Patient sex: M
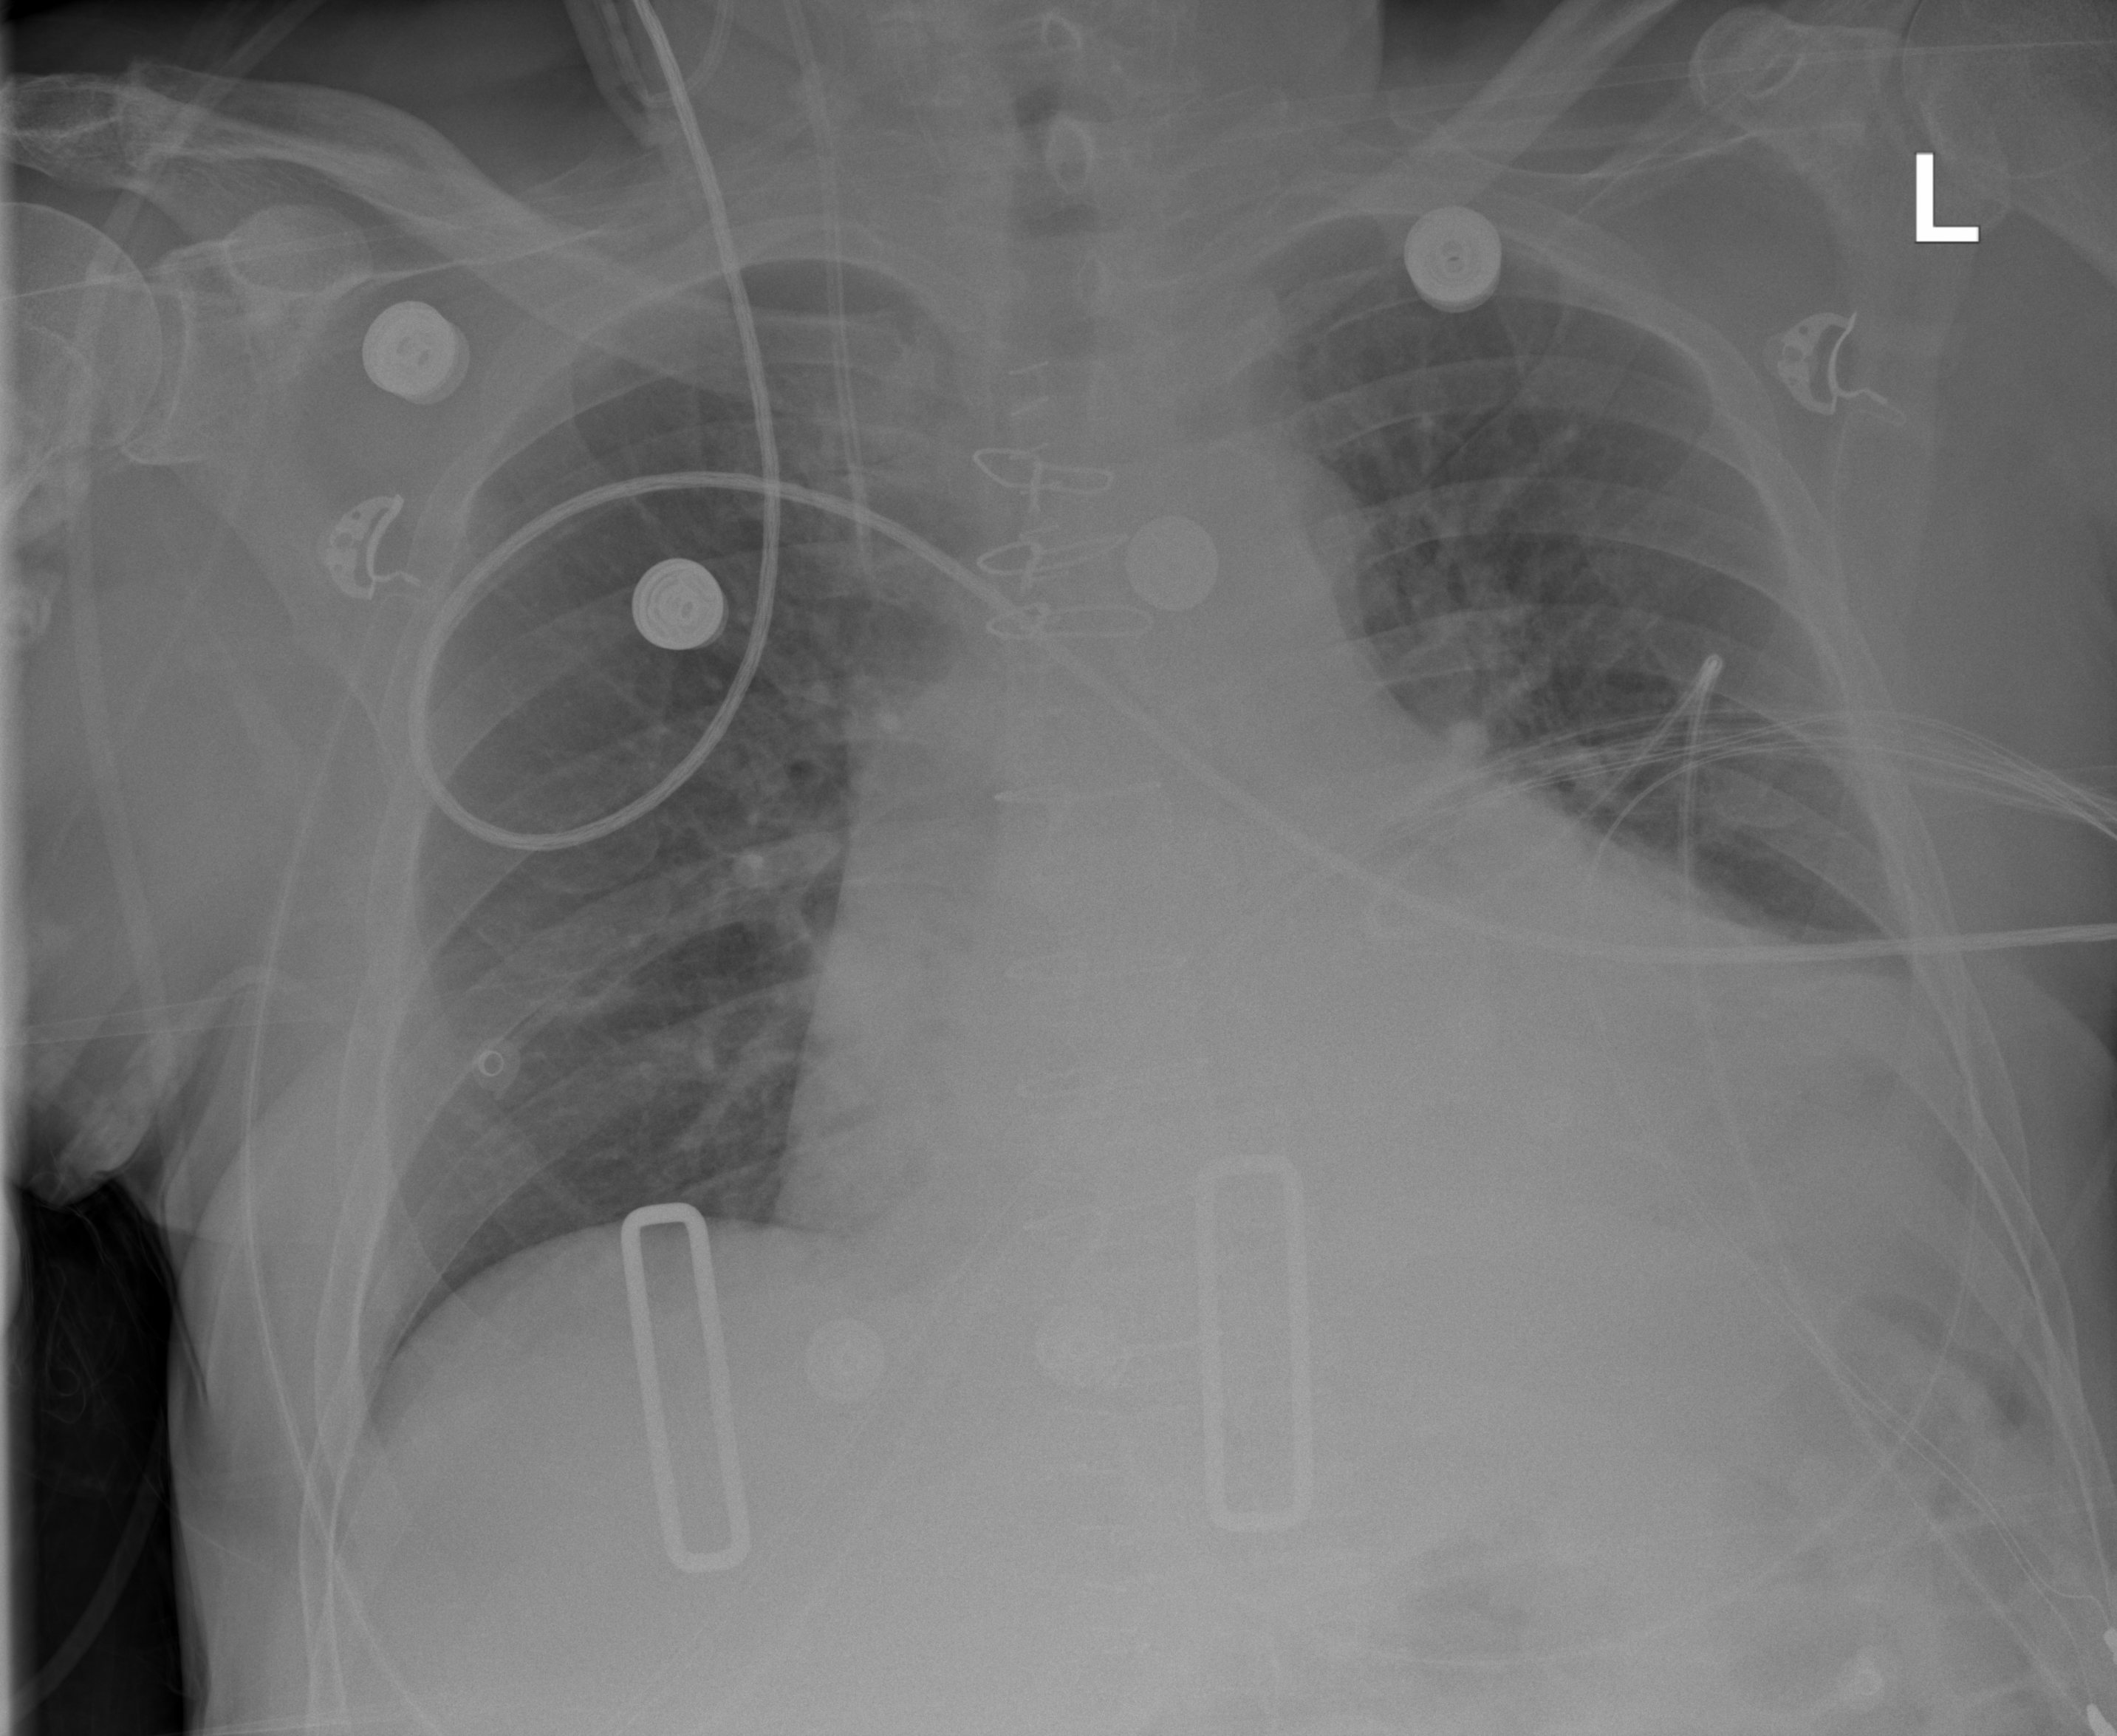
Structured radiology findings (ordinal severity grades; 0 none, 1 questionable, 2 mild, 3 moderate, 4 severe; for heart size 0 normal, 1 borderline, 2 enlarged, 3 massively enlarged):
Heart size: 2
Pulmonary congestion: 2
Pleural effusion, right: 0
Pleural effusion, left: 2
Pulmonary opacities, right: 0
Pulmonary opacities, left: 2
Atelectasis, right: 1
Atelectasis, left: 2